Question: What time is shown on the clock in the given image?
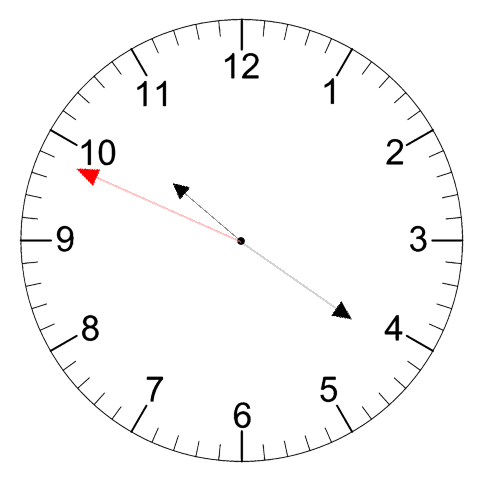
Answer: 10:20:49